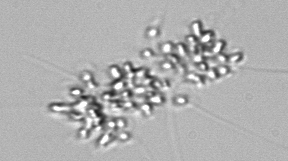
Label: Chaetoceros_didymus_TAG_external_flagellate